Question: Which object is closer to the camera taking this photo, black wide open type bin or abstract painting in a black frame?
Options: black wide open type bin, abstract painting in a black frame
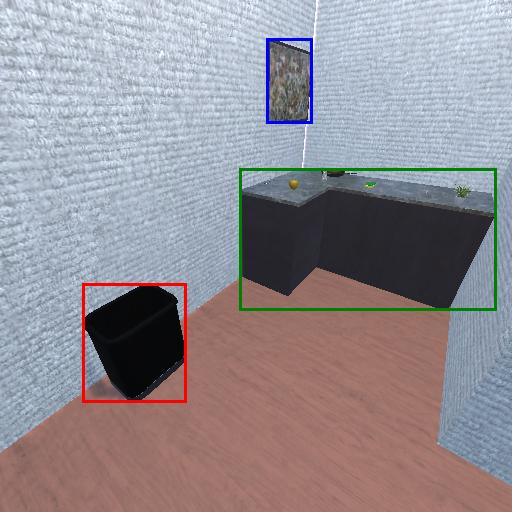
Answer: black wide open type bin